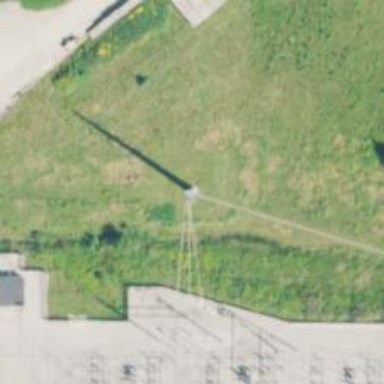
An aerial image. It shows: Power tower.